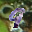
Label: 9